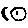
Label: moon